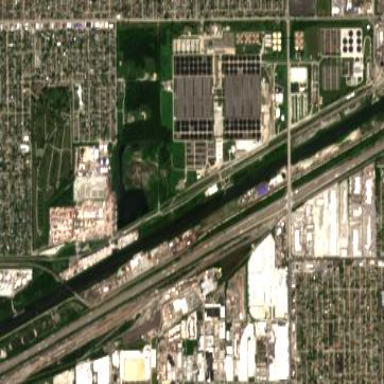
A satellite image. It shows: View of wastewater plant.